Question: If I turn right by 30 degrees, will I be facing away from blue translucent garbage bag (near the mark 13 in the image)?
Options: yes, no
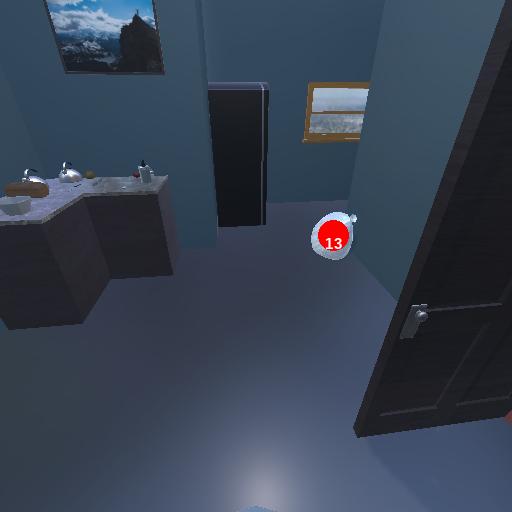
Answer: yes